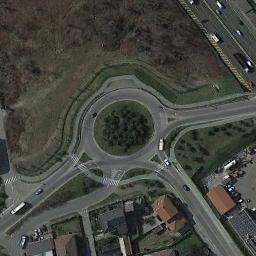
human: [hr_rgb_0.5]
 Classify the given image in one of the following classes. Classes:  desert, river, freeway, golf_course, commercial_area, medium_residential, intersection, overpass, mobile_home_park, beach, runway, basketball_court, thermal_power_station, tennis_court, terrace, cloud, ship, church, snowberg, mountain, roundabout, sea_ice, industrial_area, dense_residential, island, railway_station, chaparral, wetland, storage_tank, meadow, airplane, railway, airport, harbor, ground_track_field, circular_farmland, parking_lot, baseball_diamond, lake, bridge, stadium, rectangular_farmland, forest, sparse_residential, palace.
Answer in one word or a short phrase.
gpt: roundabout